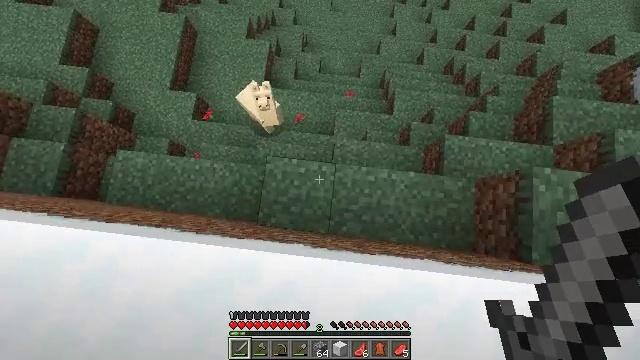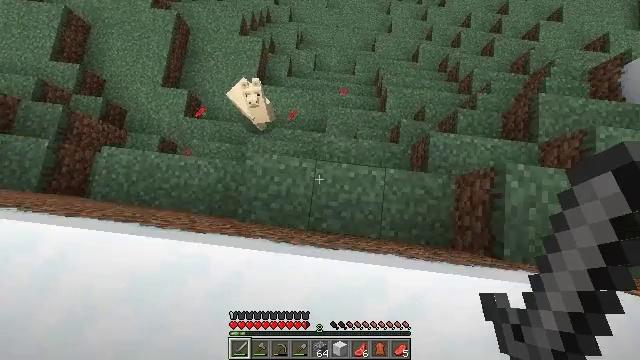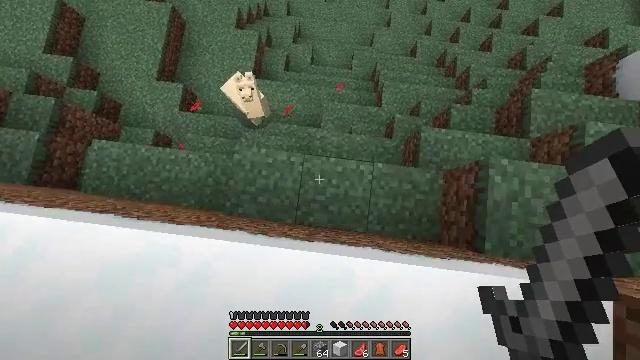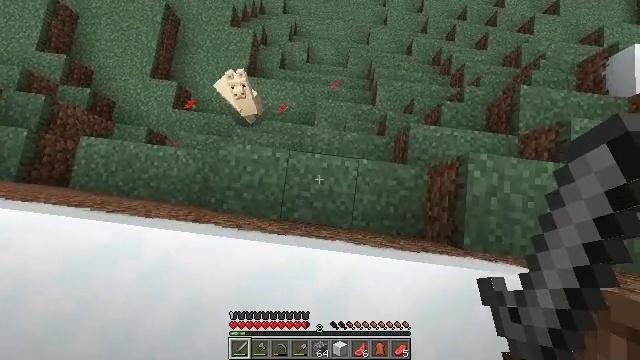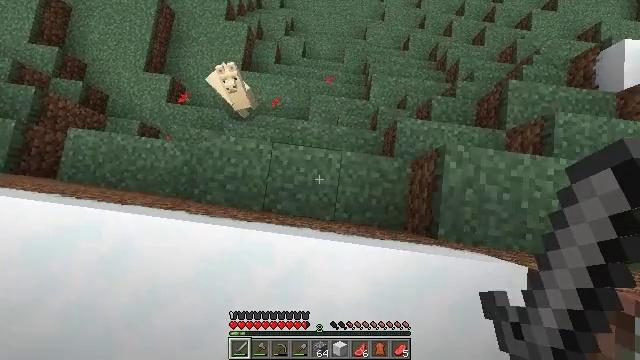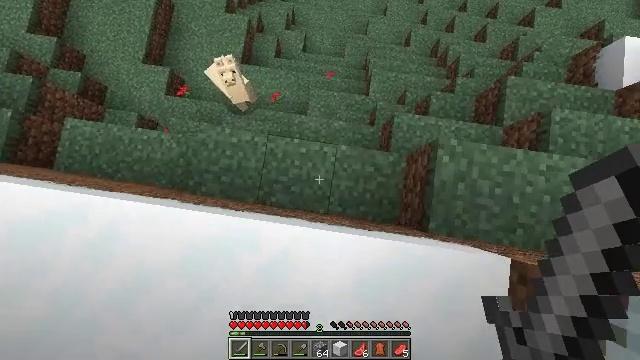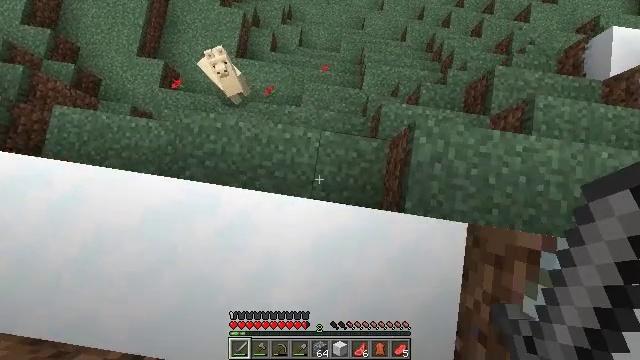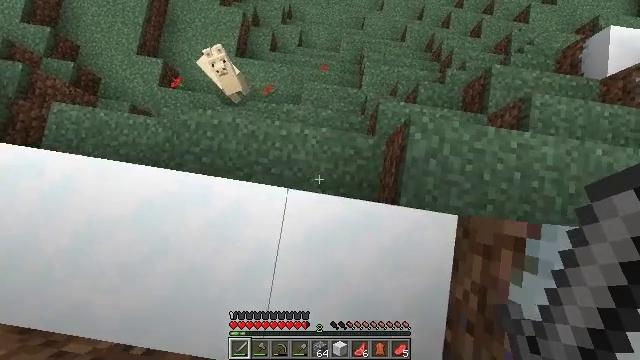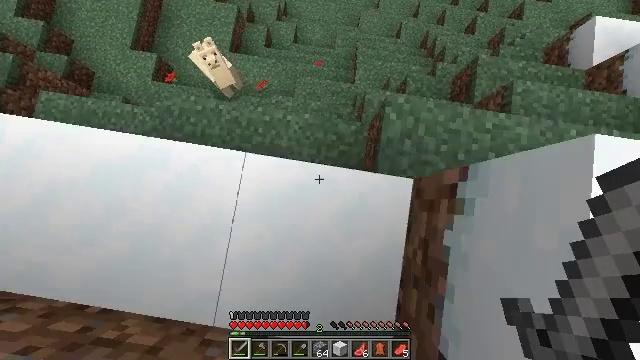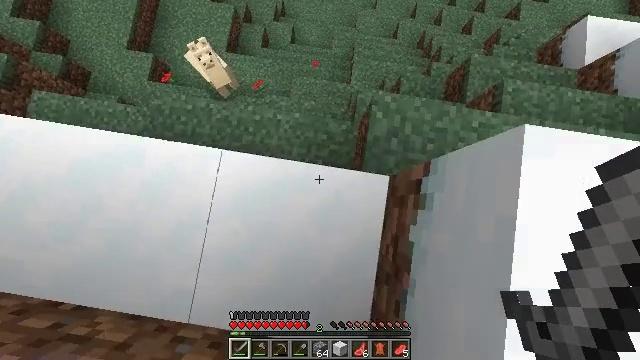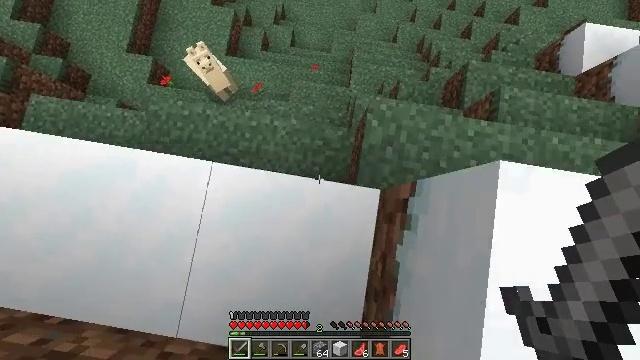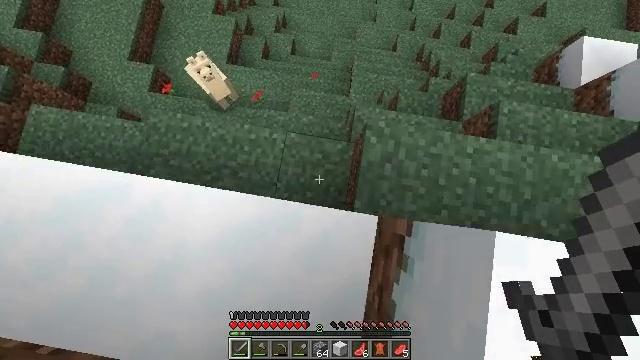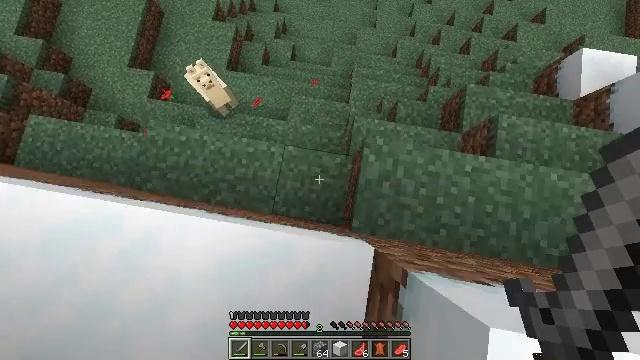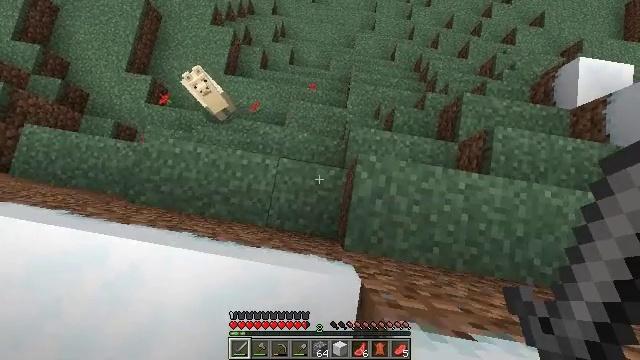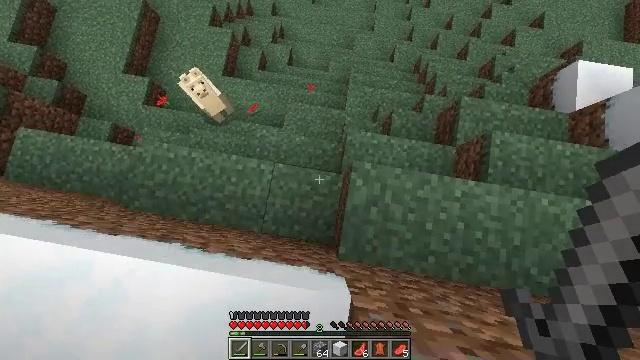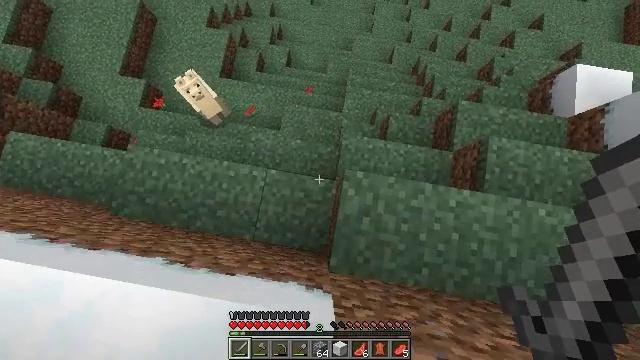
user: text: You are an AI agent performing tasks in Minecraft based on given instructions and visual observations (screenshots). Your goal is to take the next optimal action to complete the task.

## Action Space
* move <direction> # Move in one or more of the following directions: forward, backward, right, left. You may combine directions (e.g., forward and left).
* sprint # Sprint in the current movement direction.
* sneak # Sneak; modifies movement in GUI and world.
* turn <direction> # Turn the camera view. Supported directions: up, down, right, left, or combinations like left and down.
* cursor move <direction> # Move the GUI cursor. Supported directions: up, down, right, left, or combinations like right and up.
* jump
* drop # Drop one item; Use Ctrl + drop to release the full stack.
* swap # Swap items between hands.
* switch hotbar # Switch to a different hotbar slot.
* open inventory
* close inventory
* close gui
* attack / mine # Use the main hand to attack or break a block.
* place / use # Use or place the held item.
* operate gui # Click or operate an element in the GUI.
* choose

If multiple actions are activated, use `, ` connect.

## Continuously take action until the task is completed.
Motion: motion action
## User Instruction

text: Hunt animals.
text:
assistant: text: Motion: move right
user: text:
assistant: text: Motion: move right, turn down
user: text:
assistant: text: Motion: move back and move right
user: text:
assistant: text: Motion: move back and move right
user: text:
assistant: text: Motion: move back and move right
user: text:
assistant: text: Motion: move back and move right
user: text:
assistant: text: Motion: move back and move right
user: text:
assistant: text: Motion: move right
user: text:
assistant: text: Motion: move forward and move right
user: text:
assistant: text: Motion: move forward and move right
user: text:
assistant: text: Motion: move forward and move right
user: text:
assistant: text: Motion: move forward and move right
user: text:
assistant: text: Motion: move forward and move right
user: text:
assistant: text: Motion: move forward and move right
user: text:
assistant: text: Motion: move forward and move right
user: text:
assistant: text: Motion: move right
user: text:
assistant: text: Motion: move right, turn right
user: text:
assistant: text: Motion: move right, turn right
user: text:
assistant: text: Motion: move back and move right, turn right
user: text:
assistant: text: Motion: move back and move right
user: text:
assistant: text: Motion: move back and move right
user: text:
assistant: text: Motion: move back and move right, turn up
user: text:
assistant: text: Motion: move back and move right, turn left and up
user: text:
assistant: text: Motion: move back and move right, turn left and up
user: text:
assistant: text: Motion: move back and move right, turn left and up
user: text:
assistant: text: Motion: move back and move right, turn left and up
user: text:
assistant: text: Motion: move back and move right
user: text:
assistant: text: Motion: move back and move right, turn left
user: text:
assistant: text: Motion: move back and move right, turn left
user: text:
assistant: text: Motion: move right, turn left